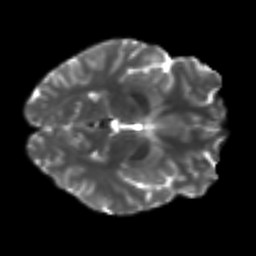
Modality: T2w
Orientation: axial
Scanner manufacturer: siemens
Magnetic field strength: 3 T
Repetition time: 9.6 s
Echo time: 0.077 s